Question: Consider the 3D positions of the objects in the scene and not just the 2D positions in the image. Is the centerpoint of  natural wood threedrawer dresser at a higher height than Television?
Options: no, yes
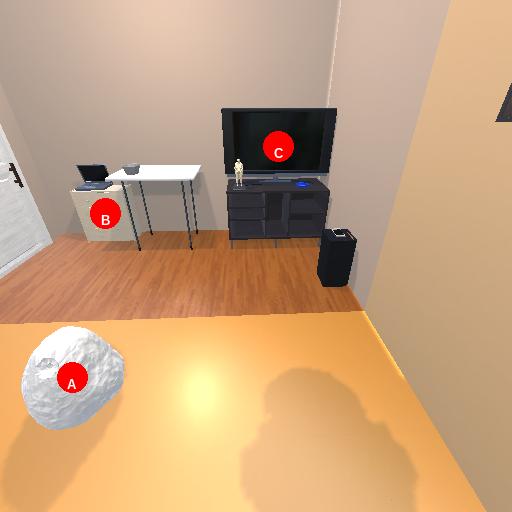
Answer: no